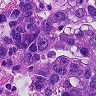
Metastatic tissue present: yes